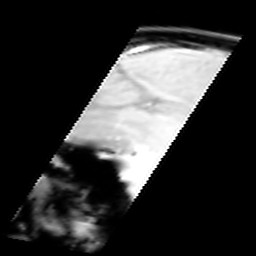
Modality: inplaneT1
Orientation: sagittal
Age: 20
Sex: female